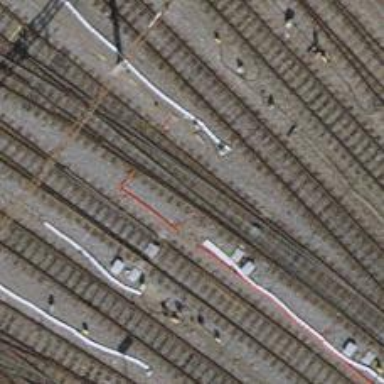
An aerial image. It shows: Railway switch.